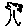
Label: tree